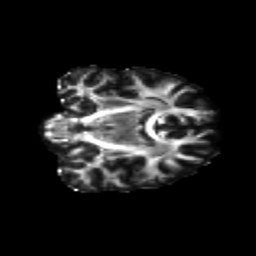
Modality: FA
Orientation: coronal
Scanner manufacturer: siemens
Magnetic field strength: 3 T
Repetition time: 9.2 s
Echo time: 0.084 s